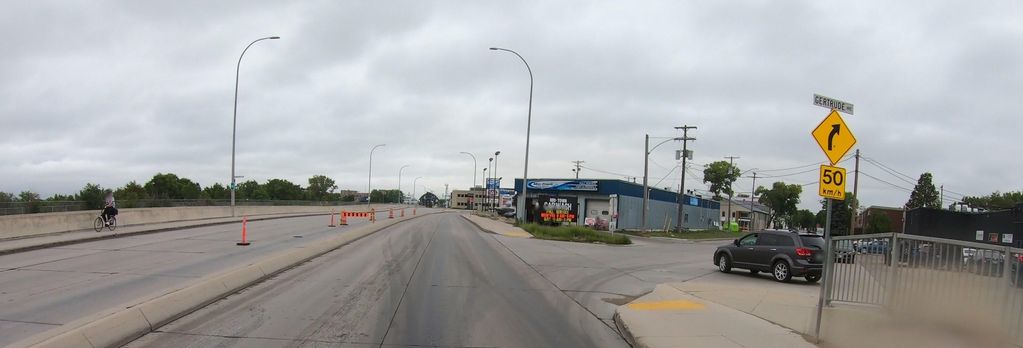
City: winnipeg